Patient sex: F
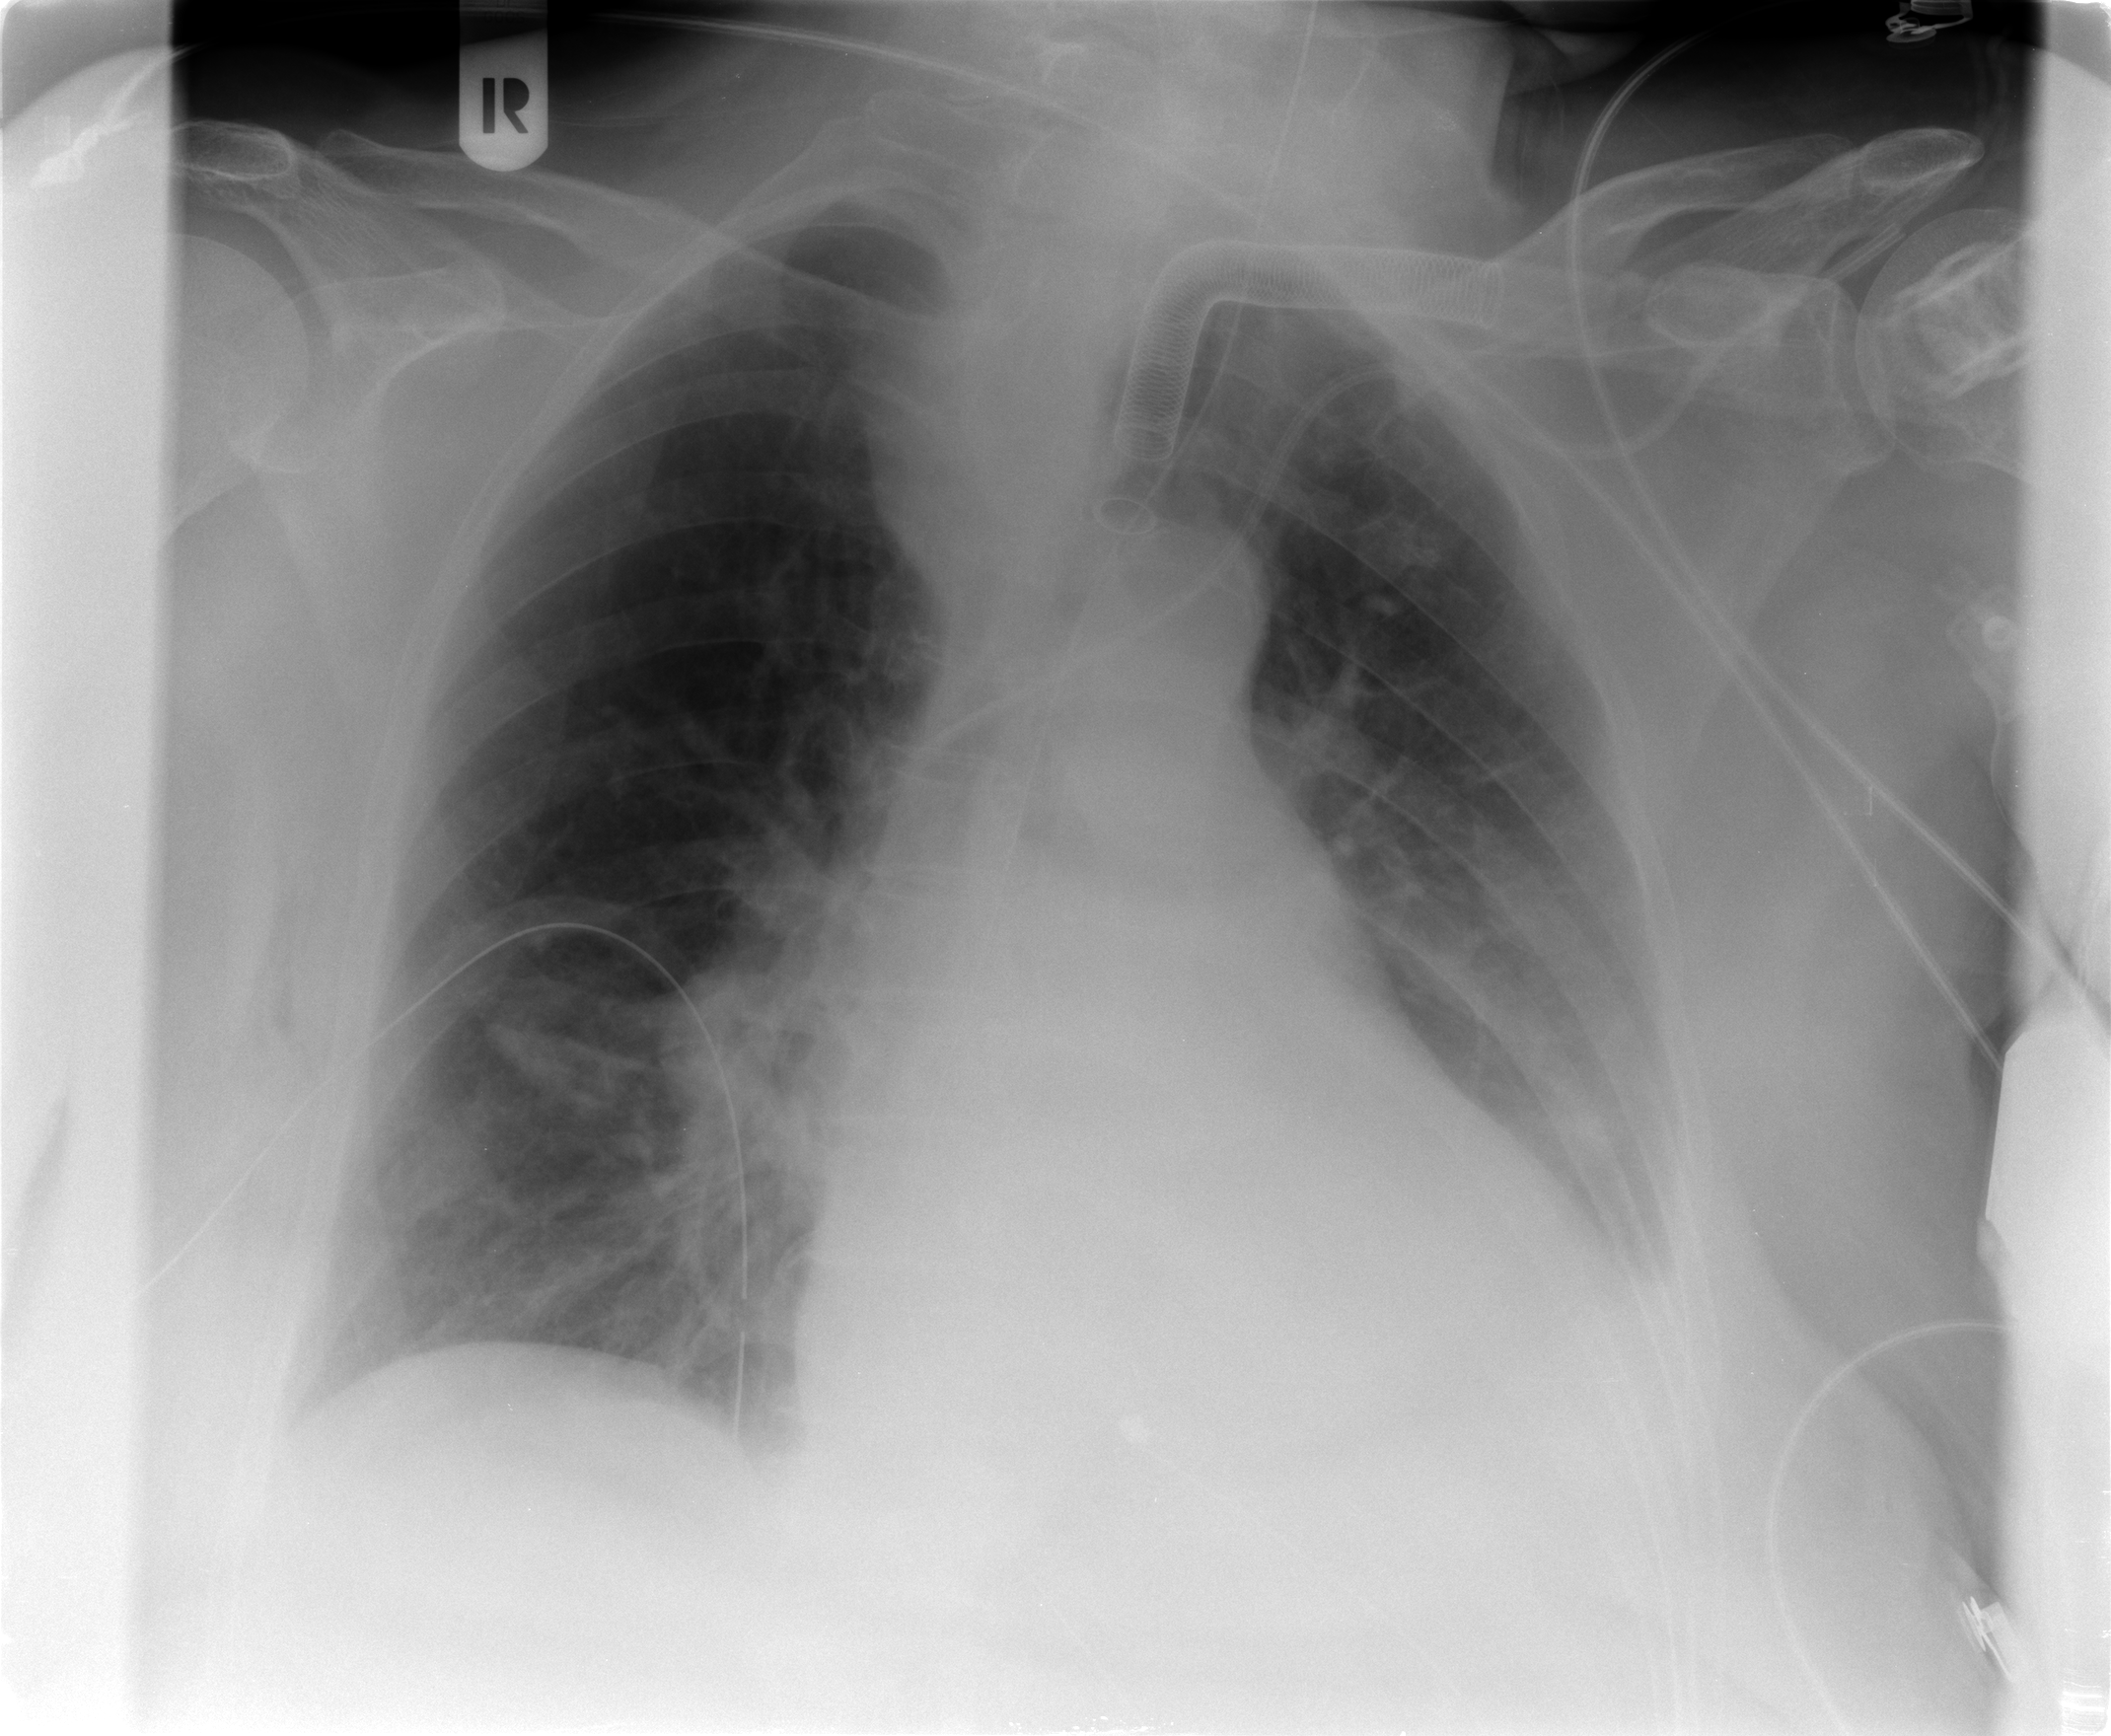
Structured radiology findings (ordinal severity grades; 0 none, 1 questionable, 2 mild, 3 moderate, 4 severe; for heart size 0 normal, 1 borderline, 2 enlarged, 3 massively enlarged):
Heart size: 2
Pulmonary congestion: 2
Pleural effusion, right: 0
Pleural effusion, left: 2
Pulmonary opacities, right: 2
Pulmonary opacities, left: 0
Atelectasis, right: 1
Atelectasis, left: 2